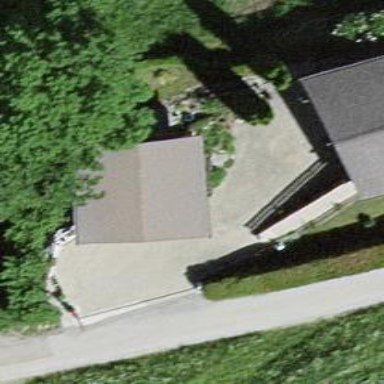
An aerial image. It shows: Garage building.